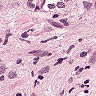
Metastatic tissue present: yes